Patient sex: M
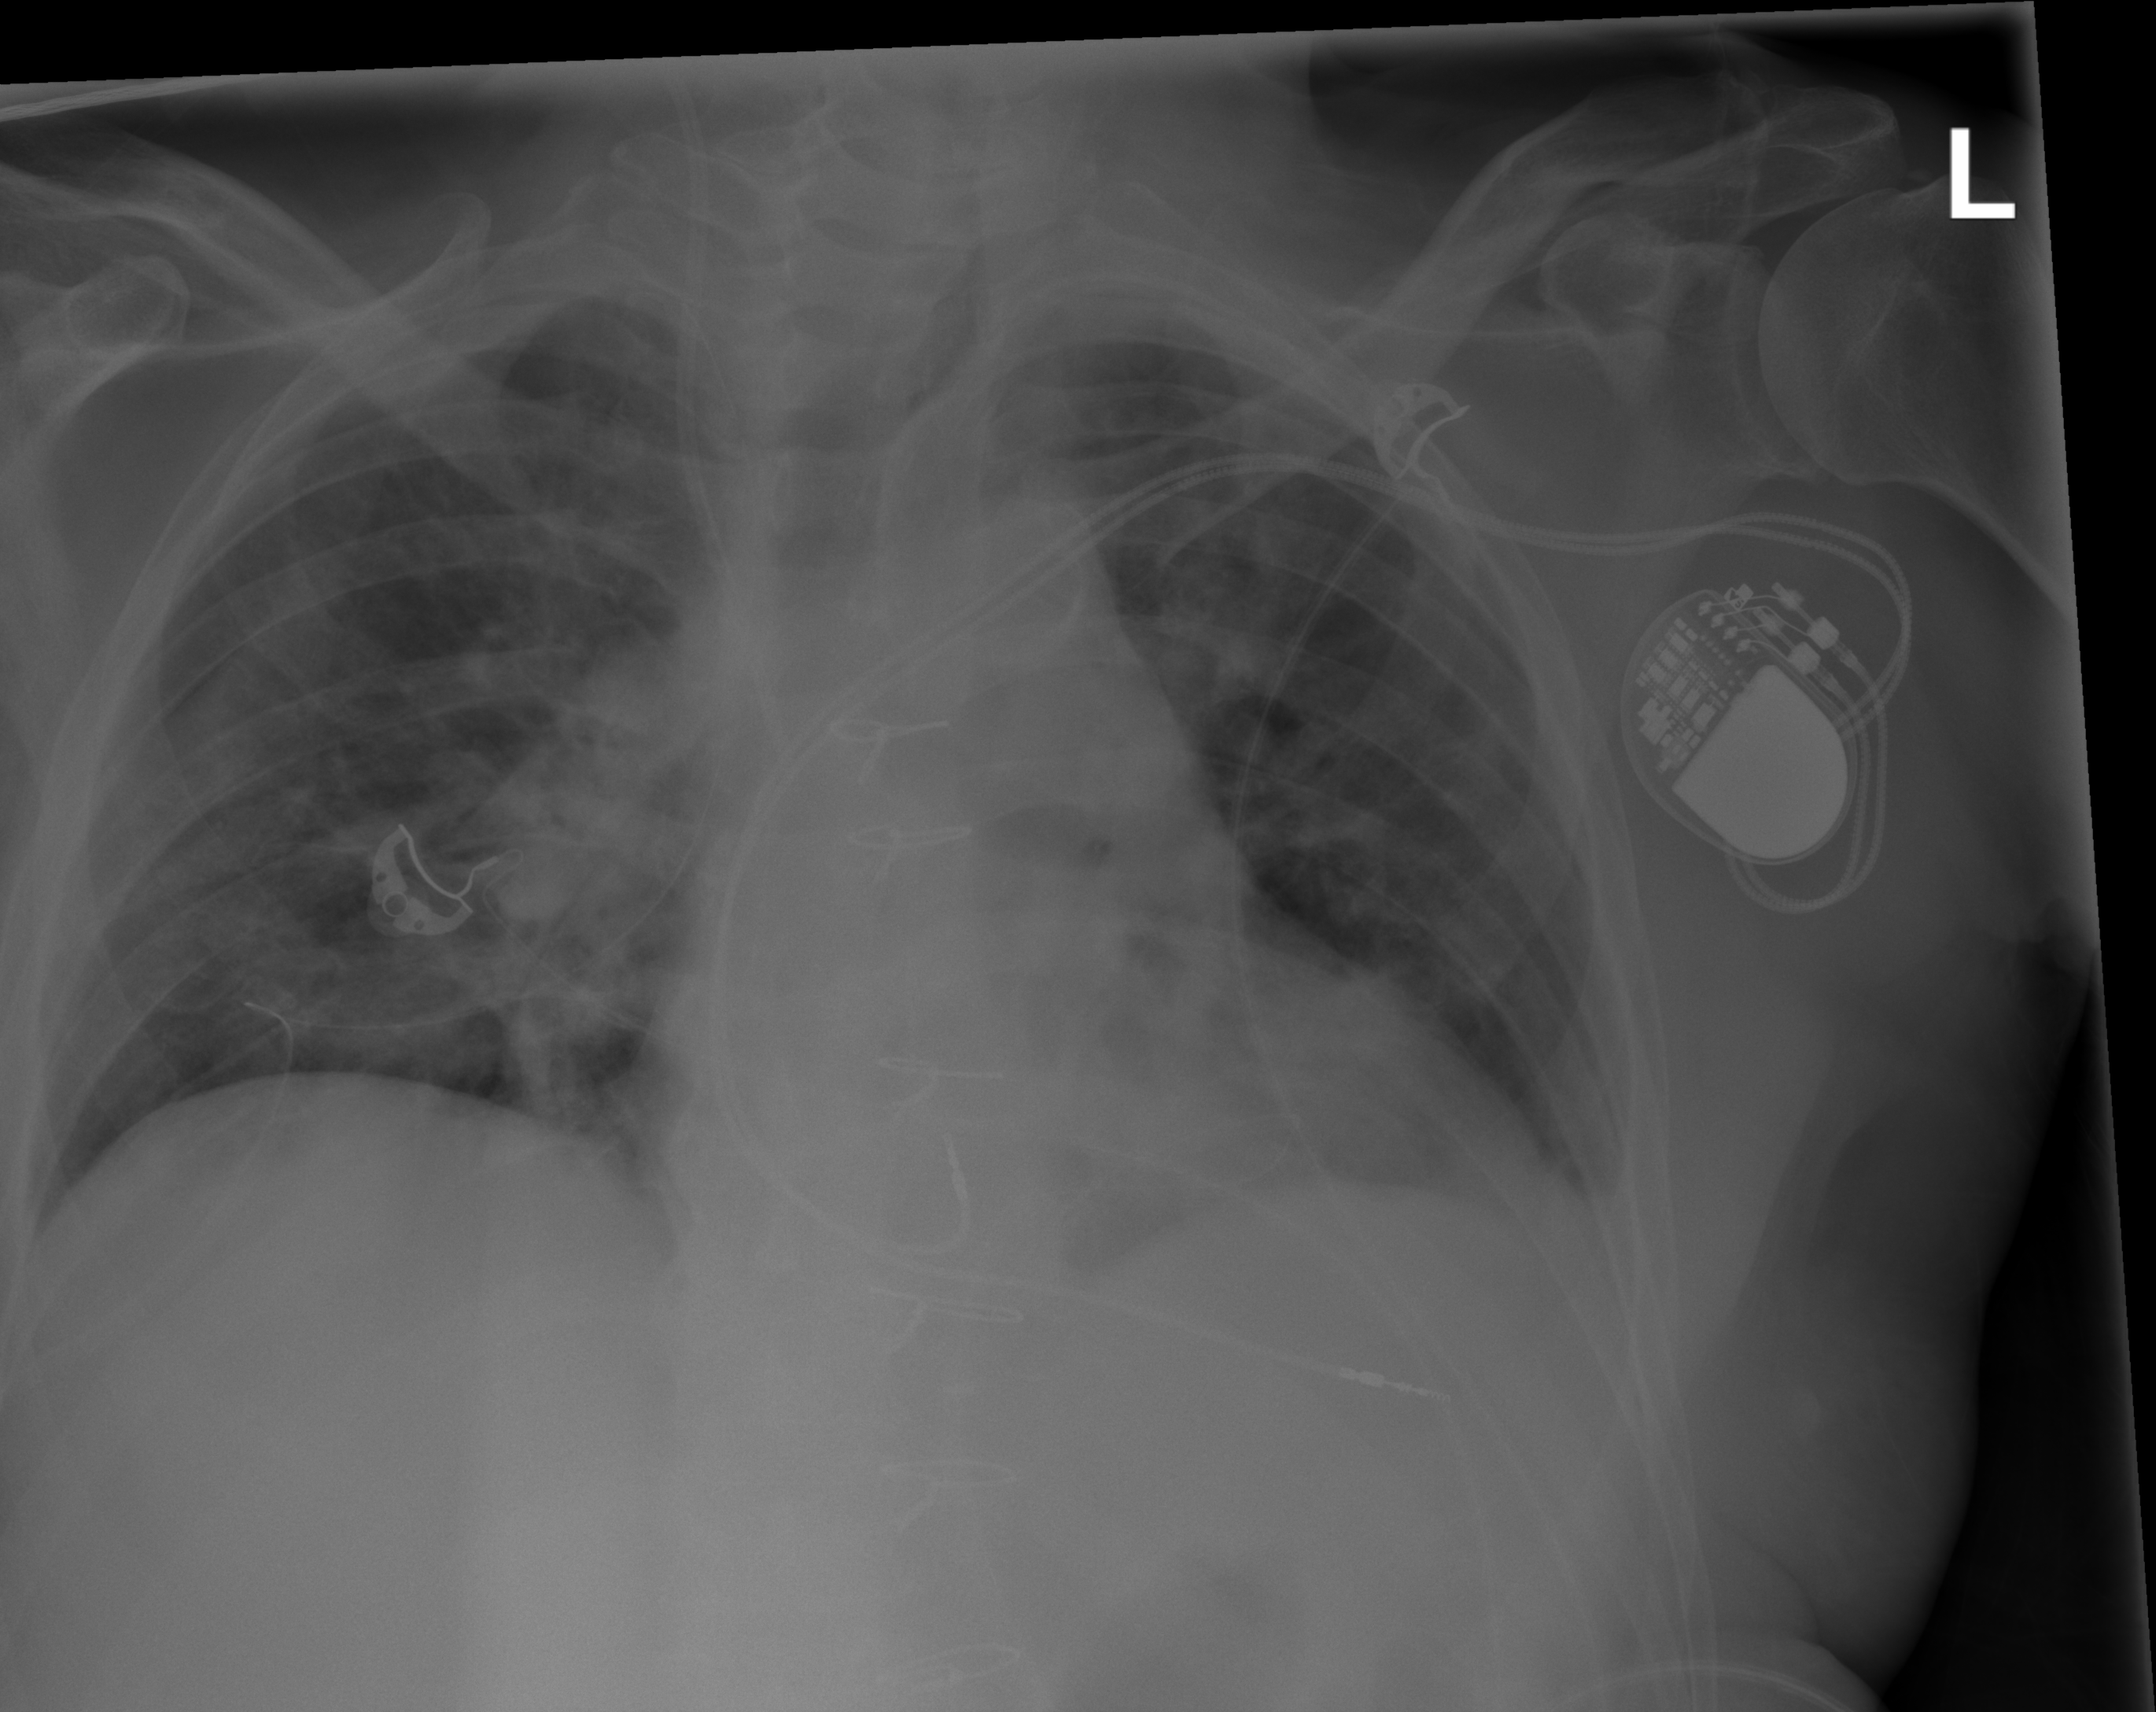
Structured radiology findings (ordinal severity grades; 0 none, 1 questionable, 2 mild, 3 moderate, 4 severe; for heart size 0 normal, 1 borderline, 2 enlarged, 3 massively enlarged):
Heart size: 0
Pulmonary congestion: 2
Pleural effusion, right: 0
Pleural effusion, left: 1
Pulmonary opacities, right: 2
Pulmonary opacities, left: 1
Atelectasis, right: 2
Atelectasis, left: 2